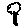
Label: tree